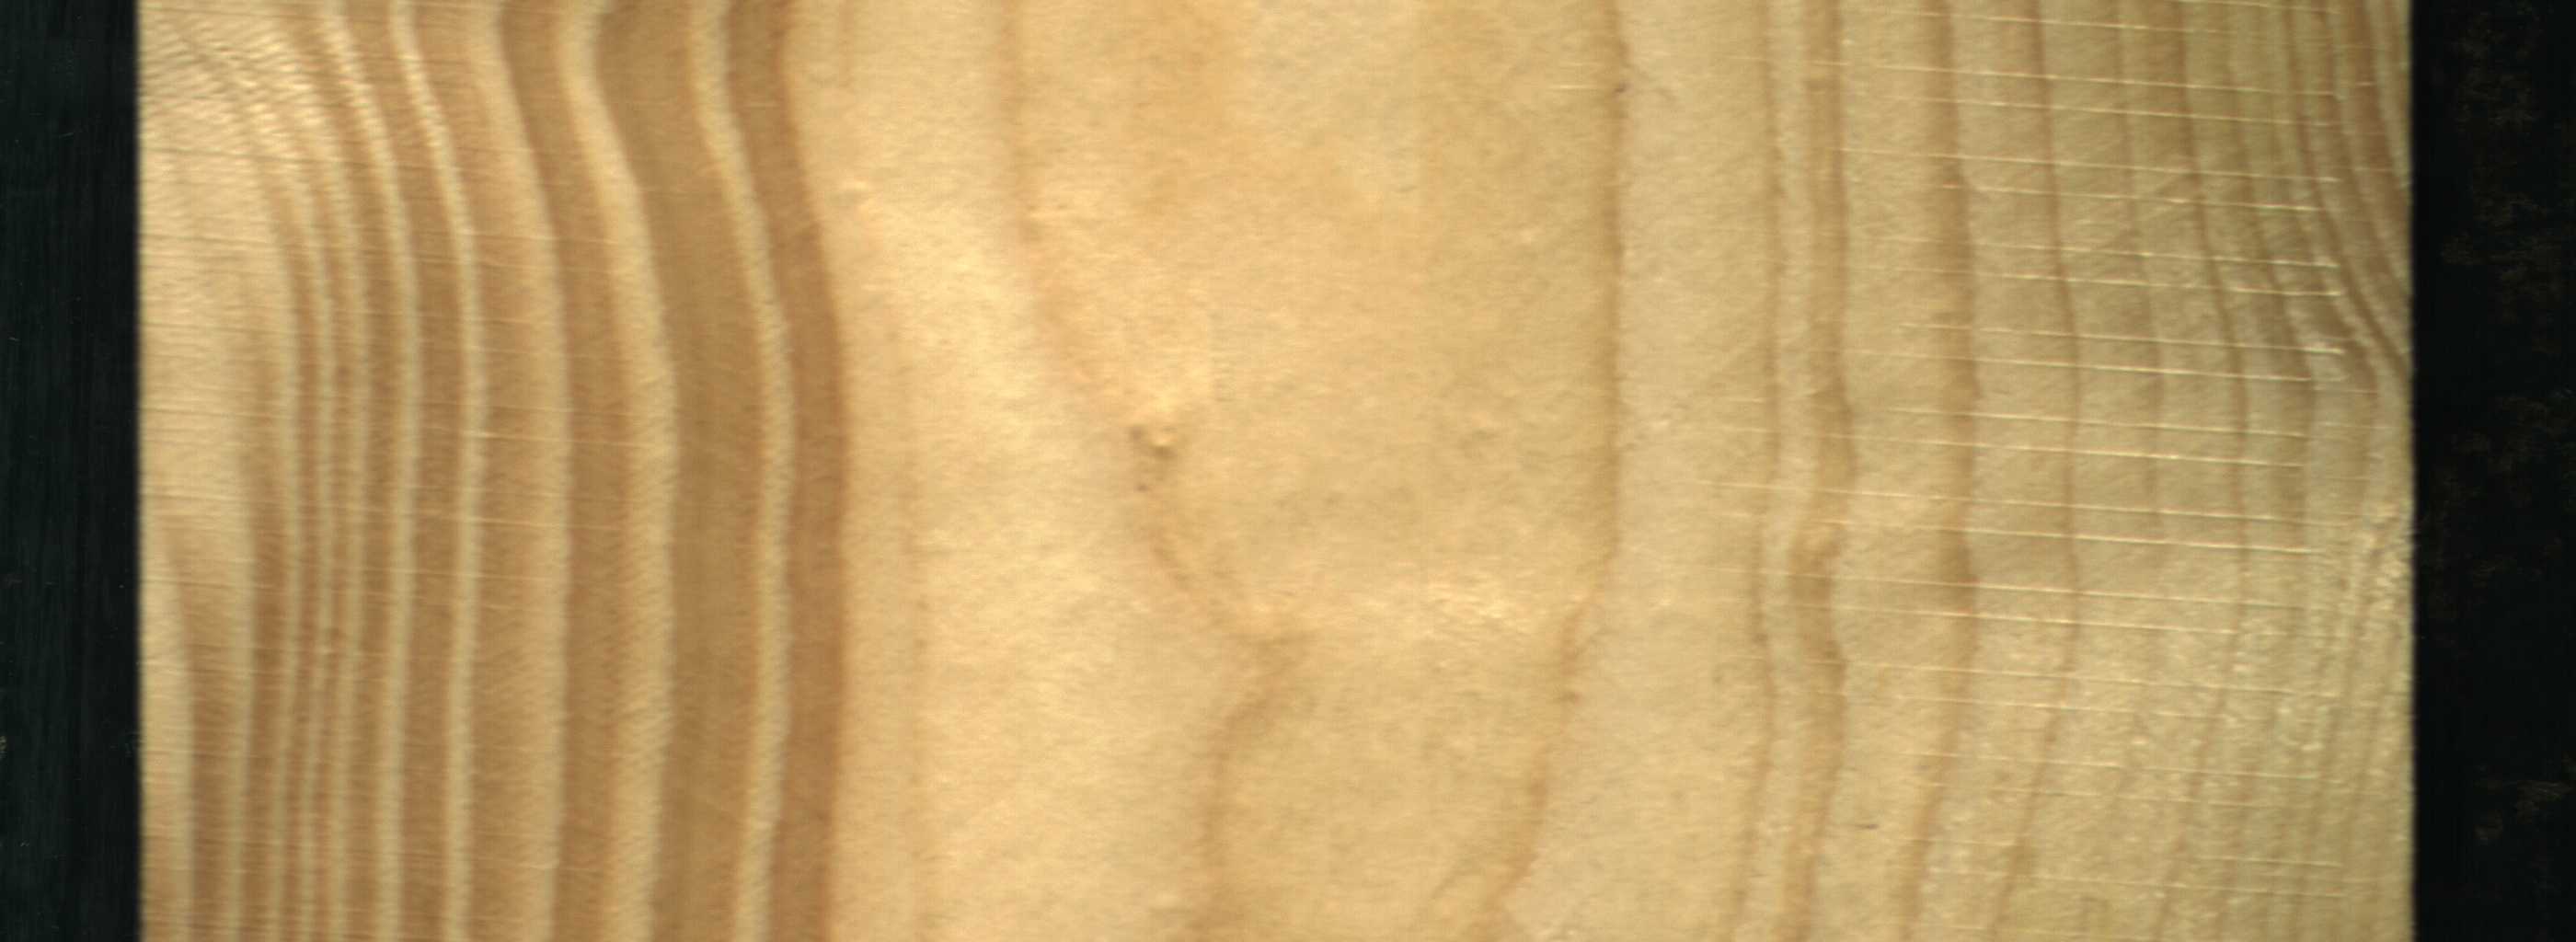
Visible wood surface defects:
Quartzity
Quartzity